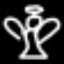
Label: angel